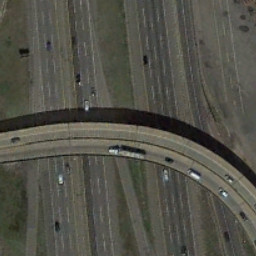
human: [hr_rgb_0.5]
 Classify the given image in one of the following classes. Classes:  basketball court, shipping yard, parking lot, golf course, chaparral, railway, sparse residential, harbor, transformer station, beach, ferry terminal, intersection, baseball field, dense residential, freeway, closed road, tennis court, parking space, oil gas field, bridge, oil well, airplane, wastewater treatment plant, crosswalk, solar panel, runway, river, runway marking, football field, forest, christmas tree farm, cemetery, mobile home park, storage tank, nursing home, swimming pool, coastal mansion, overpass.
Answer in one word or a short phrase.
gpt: overpass